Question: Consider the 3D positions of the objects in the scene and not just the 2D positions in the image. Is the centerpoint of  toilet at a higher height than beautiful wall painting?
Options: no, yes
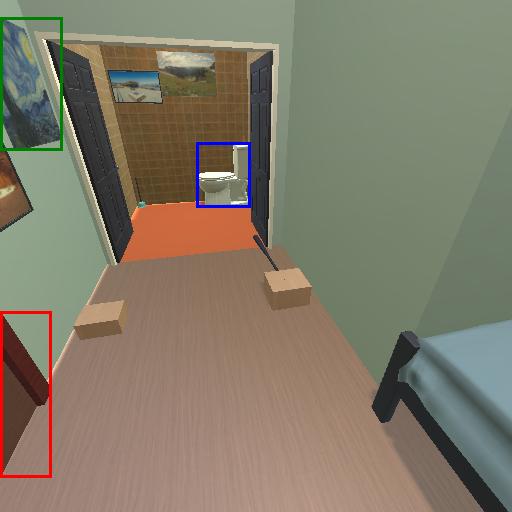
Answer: no